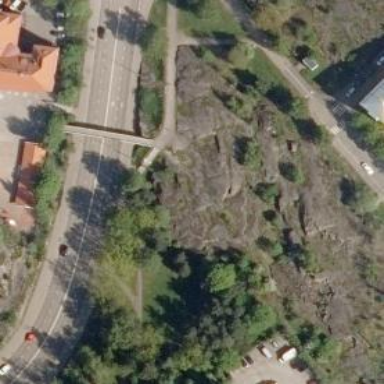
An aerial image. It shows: Natural cliff.